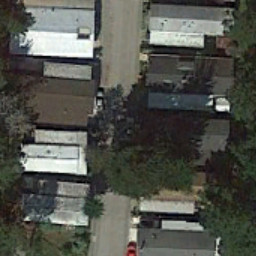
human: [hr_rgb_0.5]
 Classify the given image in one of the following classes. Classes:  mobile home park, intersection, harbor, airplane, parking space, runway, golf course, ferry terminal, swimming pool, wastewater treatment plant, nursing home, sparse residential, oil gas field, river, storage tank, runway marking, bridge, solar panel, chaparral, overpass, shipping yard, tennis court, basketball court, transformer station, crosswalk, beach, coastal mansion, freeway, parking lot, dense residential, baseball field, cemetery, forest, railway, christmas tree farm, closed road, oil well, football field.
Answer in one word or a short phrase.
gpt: mobile home park